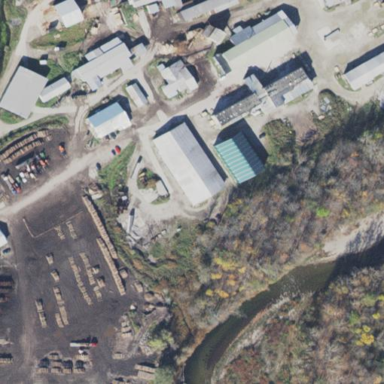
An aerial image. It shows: Industrial area with sawmill.